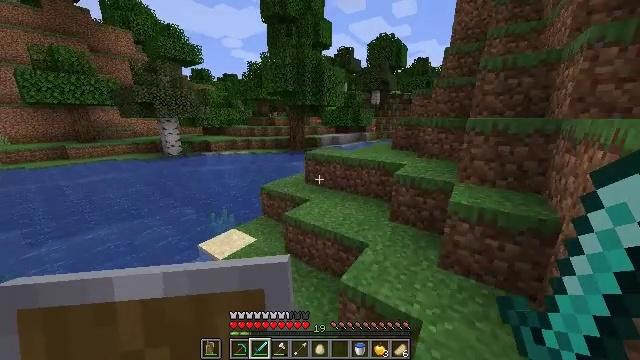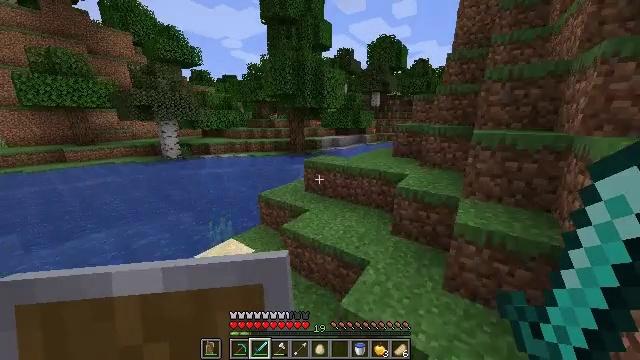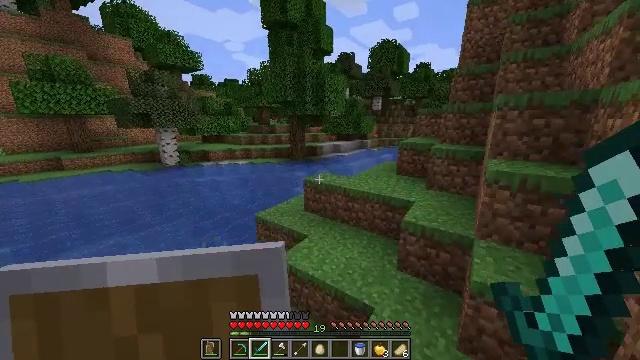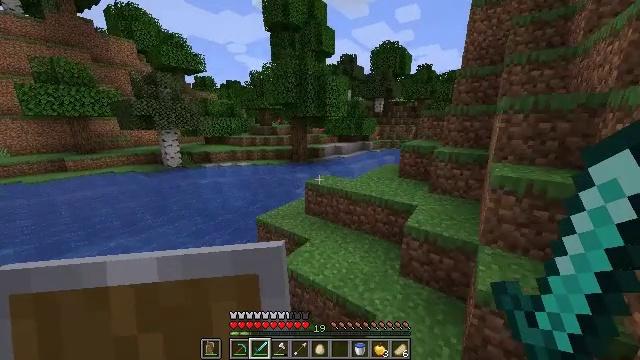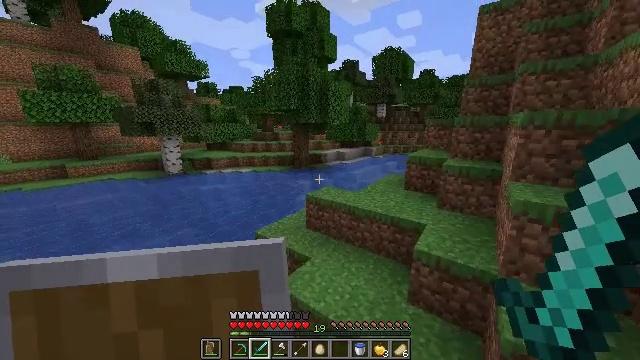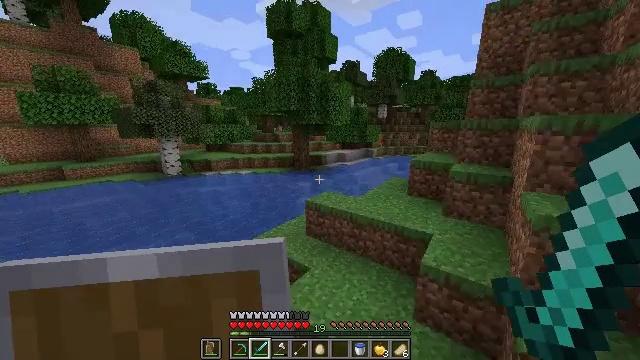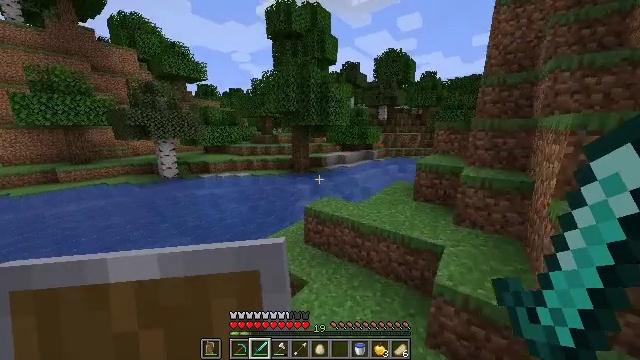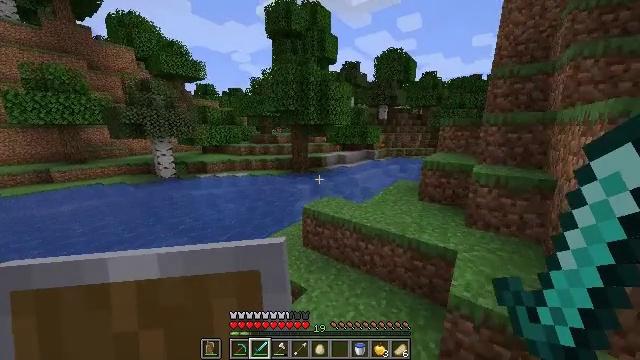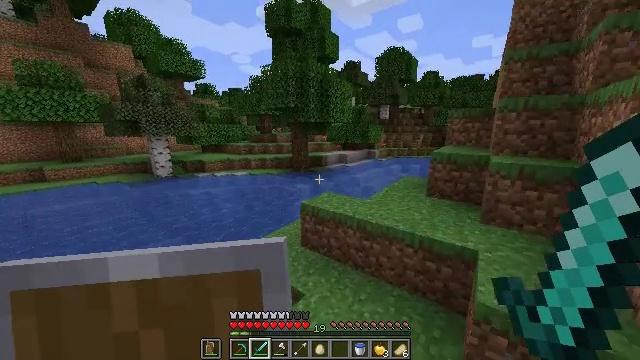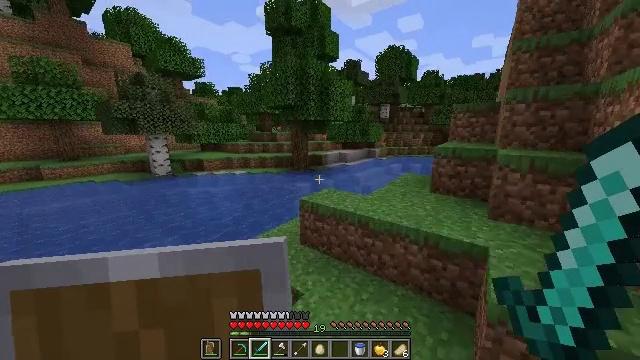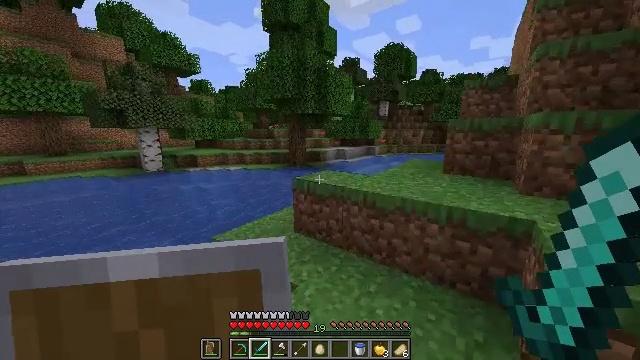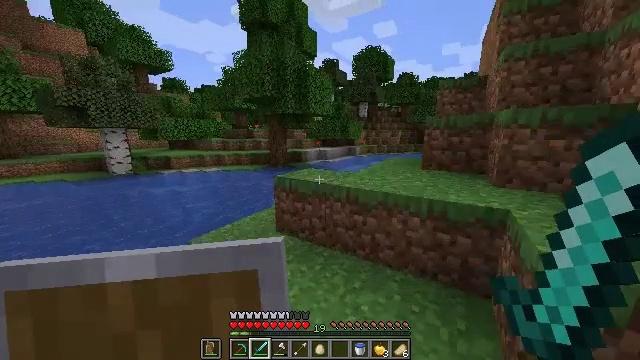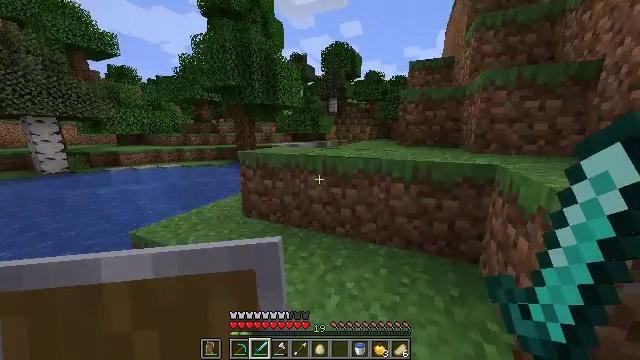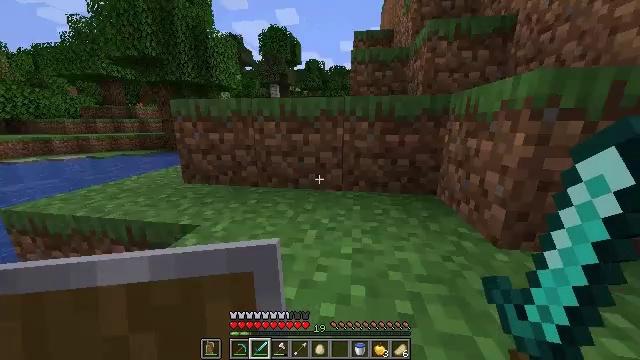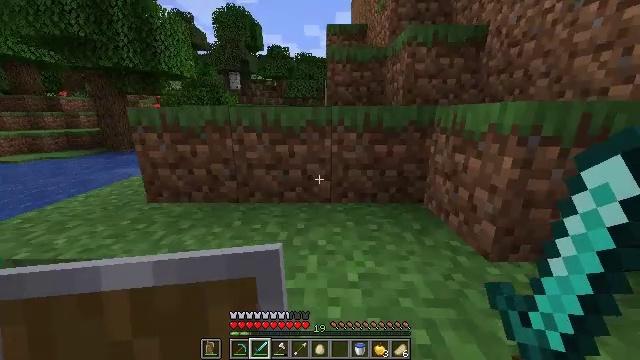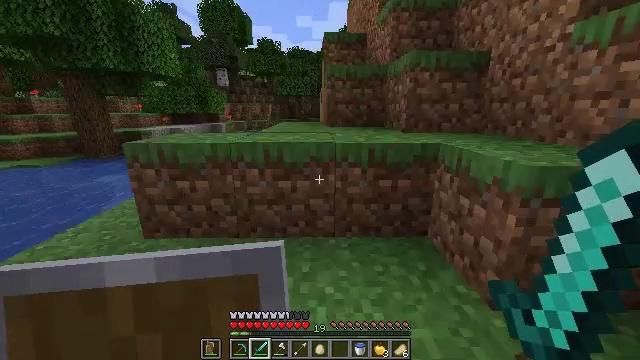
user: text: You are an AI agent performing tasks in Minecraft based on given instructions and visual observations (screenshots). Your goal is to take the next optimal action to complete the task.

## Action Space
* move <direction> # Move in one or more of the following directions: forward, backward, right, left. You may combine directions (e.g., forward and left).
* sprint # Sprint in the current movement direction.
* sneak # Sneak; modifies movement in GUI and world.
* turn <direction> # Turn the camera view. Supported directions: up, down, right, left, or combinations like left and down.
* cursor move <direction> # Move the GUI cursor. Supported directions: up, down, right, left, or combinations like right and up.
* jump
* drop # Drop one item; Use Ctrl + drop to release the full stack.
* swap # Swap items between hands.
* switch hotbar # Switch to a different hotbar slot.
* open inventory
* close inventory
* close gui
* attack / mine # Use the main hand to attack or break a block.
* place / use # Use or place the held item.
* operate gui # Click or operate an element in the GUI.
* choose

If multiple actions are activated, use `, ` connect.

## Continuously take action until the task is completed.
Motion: motion action
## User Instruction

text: Gather oak leaves by attacking.
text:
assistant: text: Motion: move forward, sprint, jump
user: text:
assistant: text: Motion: move forward, sprint, jump
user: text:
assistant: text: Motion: move forward, sprint, jump
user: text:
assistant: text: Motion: move forward, sprint, turn up, jump
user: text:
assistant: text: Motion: move forward, sprint, jump
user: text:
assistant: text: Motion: move forward, sprint, jump
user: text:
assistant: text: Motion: move forward, sprint, jump
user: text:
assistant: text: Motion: move forward, sprint
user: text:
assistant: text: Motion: move forward, sprint
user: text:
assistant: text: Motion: move forward, sprint
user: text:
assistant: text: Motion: move forward, sprint, turn right
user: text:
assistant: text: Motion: move forward, sprint, turn right, jump
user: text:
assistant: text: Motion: move forward, sprint, turn right and down, jump
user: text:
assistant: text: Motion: move forward, sprint, turn right and down, jump
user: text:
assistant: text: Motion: move forward, sprint, turn right, jump
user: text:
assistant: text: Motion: move forward, sprint, jump
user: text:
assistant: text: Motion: move forward, sprint, jump
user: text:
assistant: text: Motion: move forward, sprint, jump
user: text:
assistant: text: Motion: move forward, sprint, jump
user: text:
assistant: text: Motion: move forward, sprint
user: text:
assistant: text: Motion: move forward, sprint
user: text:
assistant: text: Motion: move forward, sprint, turn left
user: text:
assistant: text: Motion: move forward, sprint, turn left and up, jump
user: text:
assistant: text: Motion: move forward, sprint, jump
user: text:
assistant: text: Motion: move forward, sprint, jump
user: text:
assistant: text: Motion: move forward, sprint, jump
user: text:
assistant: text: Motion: move forward, sprint, turn right, jump
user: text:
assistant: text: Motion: move forward, sprint
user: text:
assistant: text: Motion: move forward, sprint
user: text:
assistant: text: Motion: move forward, sprint